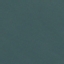
Land use / land cover class: SeaLake